Interaction volume radius: 5 \u00c5
Interaction volume height: 15 \u00c5
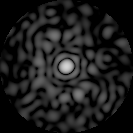
Disorder parameter: 0.8052